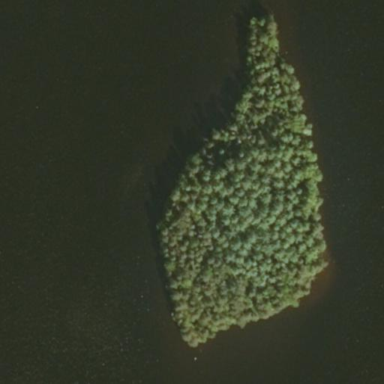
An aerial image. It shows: Island with woodland that serves as nature reserve.